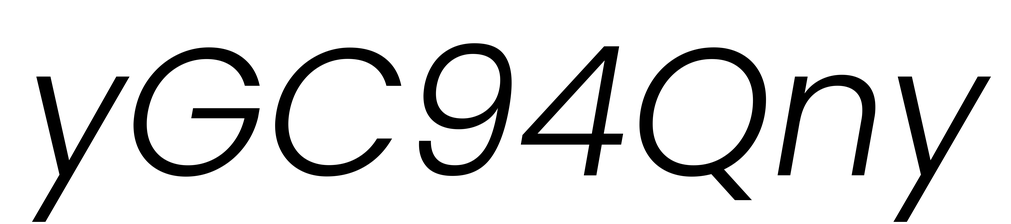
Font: Poppins-LightItalic